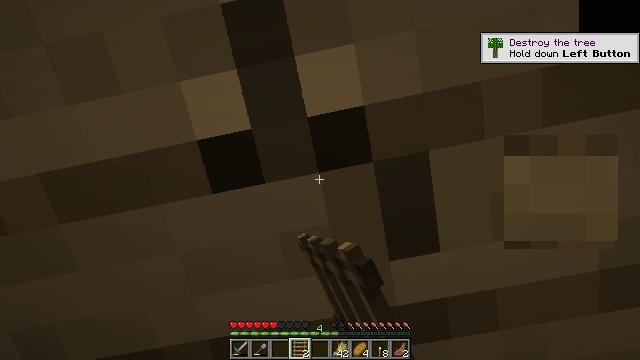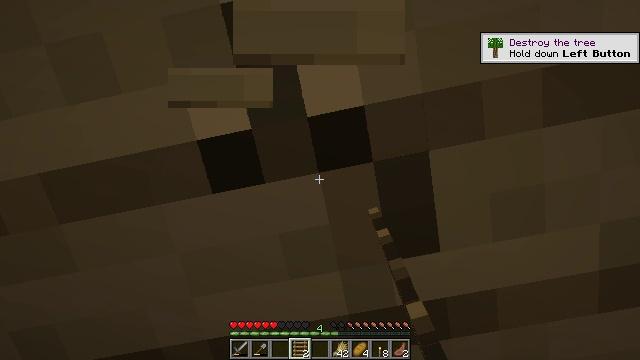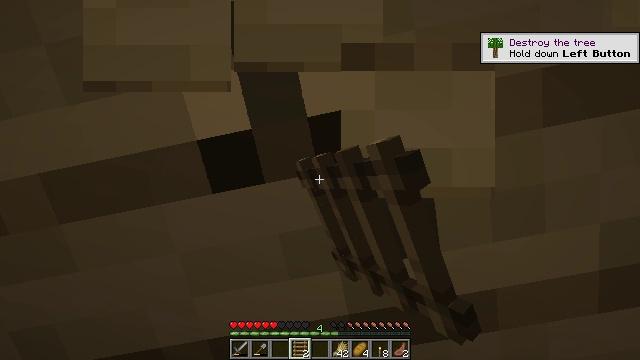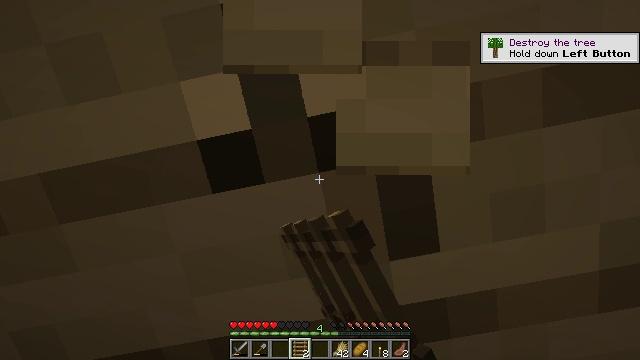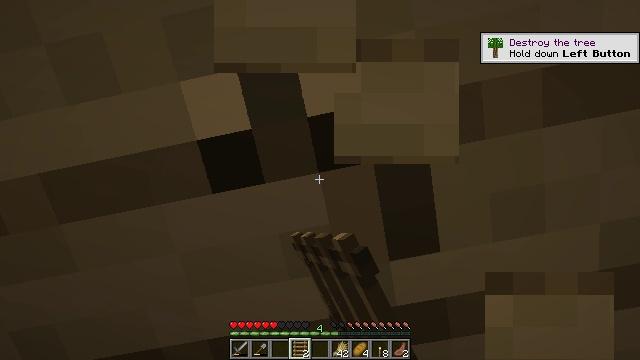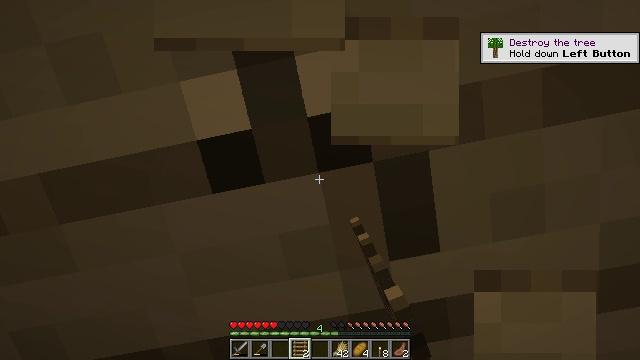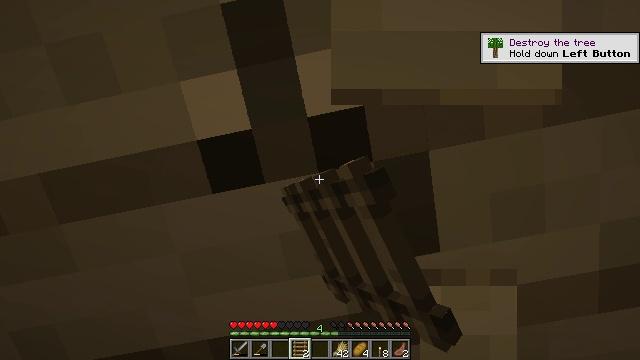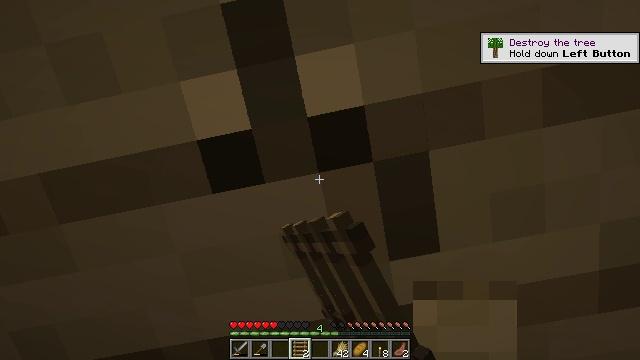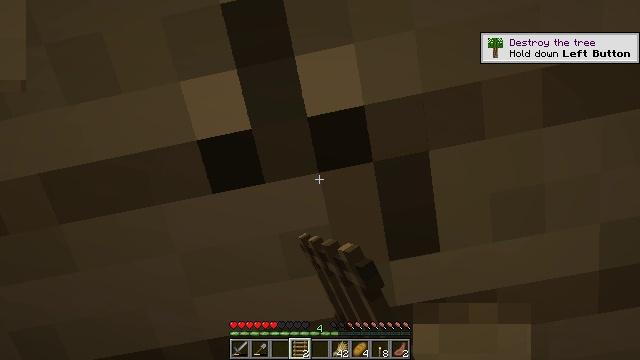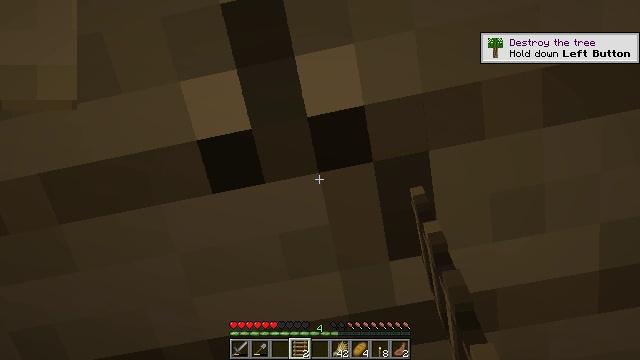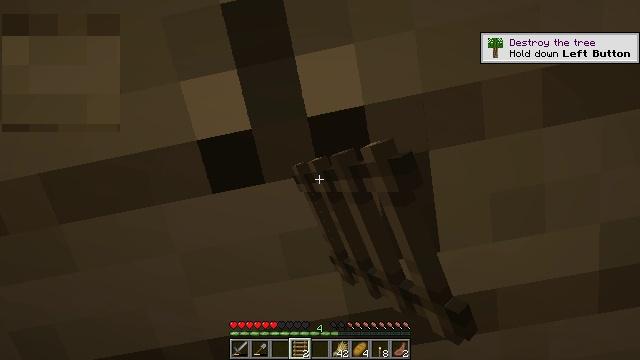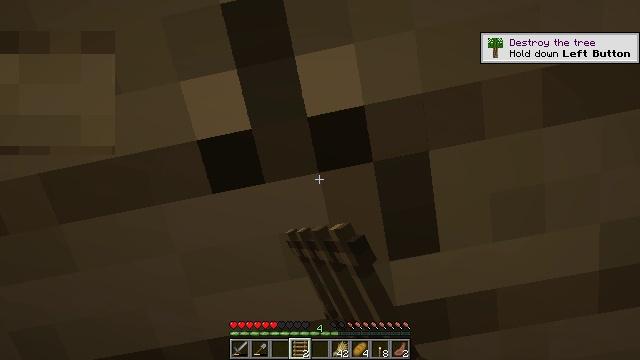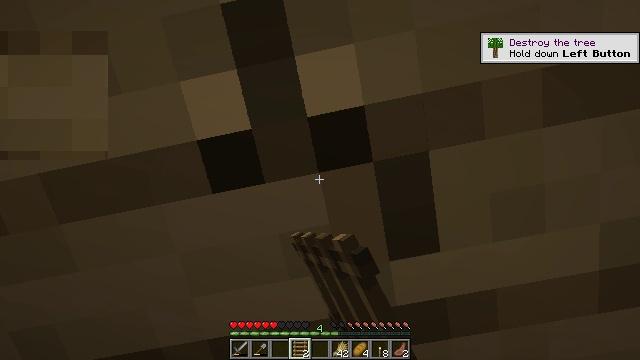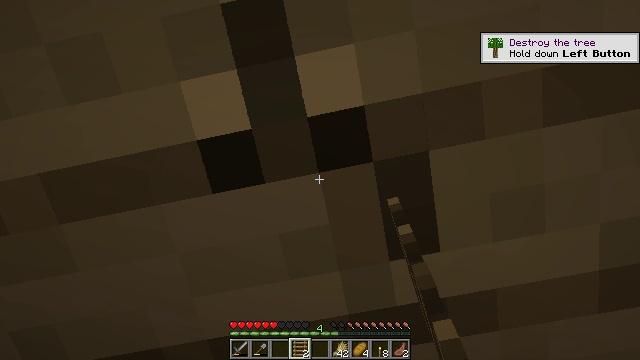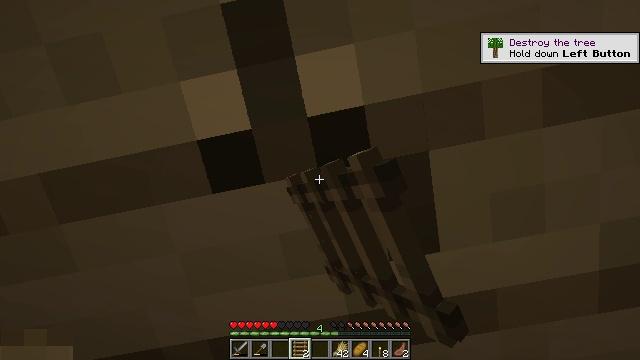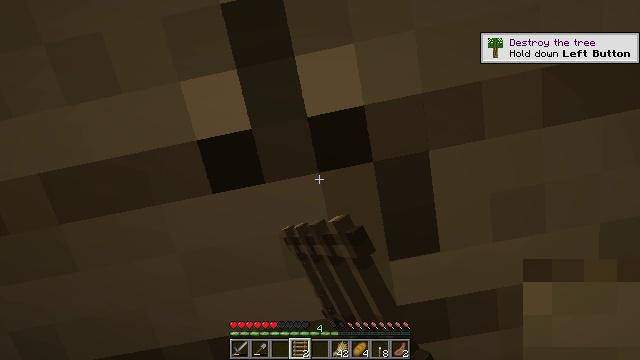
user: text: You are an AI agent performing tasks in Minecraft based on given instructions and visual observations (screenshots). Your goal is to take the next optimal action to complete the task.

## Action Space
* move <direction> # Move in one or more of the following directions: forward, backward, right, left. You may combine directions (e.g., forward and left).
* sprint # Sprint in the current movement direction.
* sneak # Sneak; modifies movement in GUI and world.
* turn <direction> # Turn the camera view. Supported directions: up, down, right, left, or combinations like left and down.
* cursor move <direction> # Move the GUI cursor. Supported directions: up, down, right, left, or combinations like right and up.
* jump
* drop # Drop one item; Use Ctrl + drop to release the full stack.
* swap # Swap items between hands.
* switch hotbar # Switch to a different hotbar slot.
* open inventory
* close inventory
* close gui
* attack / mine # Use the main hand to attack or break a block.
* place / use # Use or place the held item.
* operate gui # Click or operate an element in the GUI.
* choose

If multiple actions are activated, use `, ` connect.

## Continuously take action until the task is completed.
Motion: motion action
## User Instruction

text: Collect the oak planks from the structure.
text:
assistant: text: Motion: sneak, attack / mine
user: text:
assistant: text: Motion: sneak, attack / mine
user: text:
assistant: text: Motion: sneak, attack / mine
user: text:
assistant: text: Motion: sneak, attack / mine
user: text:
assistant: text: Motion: sneak, attack / mine
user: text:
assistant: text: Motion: sneak, attack / mine
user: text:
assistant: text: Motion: sneak, attack / mine
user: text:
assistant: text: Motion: sneak, attack / mine
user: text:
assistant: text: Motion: sneak, attack / mine
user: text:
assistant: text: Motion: sneak, attack / mine
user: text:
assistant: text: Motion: sneak, attack / mine
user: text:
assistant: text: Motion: sneak, attack / mine
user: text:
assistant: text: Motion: sneak, attack / mine
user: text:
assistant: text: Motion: sneak, attack / mine
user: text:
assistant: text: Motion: sneak, attack / mine
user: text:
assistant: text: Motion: sneak, attack / mine
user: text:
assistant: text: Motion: sneak, attack / mine
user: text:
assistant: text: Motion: sneak, attack / mine
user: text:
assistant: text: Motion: sneak, attack / mine
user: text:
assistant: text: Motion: sneak, attack / mine
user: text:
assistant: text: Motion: sneak, attack / mine
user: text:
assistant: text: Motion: sneak, attack / mine
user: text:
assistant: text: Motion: sneak, attack / mine
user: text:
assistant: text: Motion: sneak, attack / mine
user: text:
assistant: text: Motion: sneak, attack / mine
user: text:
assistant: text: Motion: sneak, attack / mine
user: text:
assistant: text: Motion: sneak, attack / mine
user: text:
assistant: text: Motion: sneak, attack / mine
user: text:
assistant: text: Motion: sneak, attack / mine
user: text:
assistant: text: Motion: sneak, attack / mine